Question: I have a floating action button and when the users taps on it I want a layout to be shown, animating from the bottom exactly like the Google Drive app (so not covering the whole screen).
I read someone suggest the open source Umano's AndroidSlidingUpPanel but that is more similar to the Google Play Music app and I don't want that as I don't need the panel to be draggable/slidable.

What component should I use?
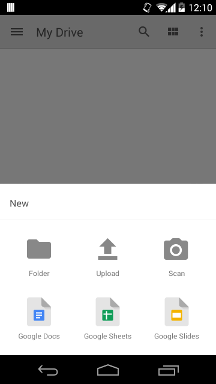
Answer: This is the Bottom sheet component. Check out its specs:
<URL>
There are third libraries for the bottom sheet if you don't want to make it your self.